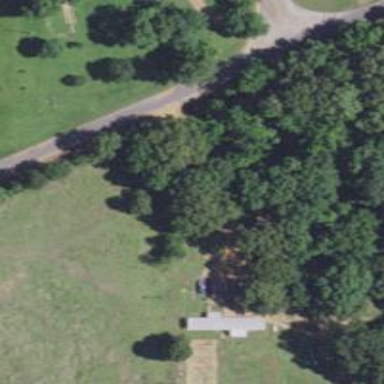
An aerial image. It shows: Driveway leading to service road.